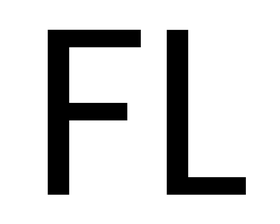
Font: Poppins-Regular